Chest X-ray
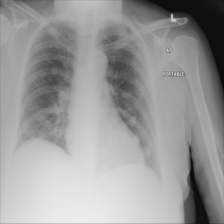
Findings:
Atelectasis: negative
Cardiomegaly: negative
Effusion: negative
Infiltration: negative
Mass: positive
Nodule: negative
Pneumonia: negative
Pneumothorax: negative
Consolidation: negative
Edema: negative
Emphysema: negative
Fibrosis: negative
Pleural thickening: negative
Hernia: negative